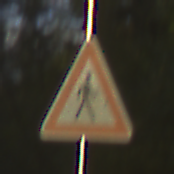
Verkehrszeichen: FussgaengerLinks
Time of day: SunriseSunset
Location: Outdoor (Nature)
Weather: PartlyCloudy
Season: NotSpecified
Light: Natural